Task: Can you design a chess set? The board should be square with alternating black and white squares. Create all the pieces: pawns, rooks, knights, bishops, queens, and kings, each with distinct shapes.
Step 2266:
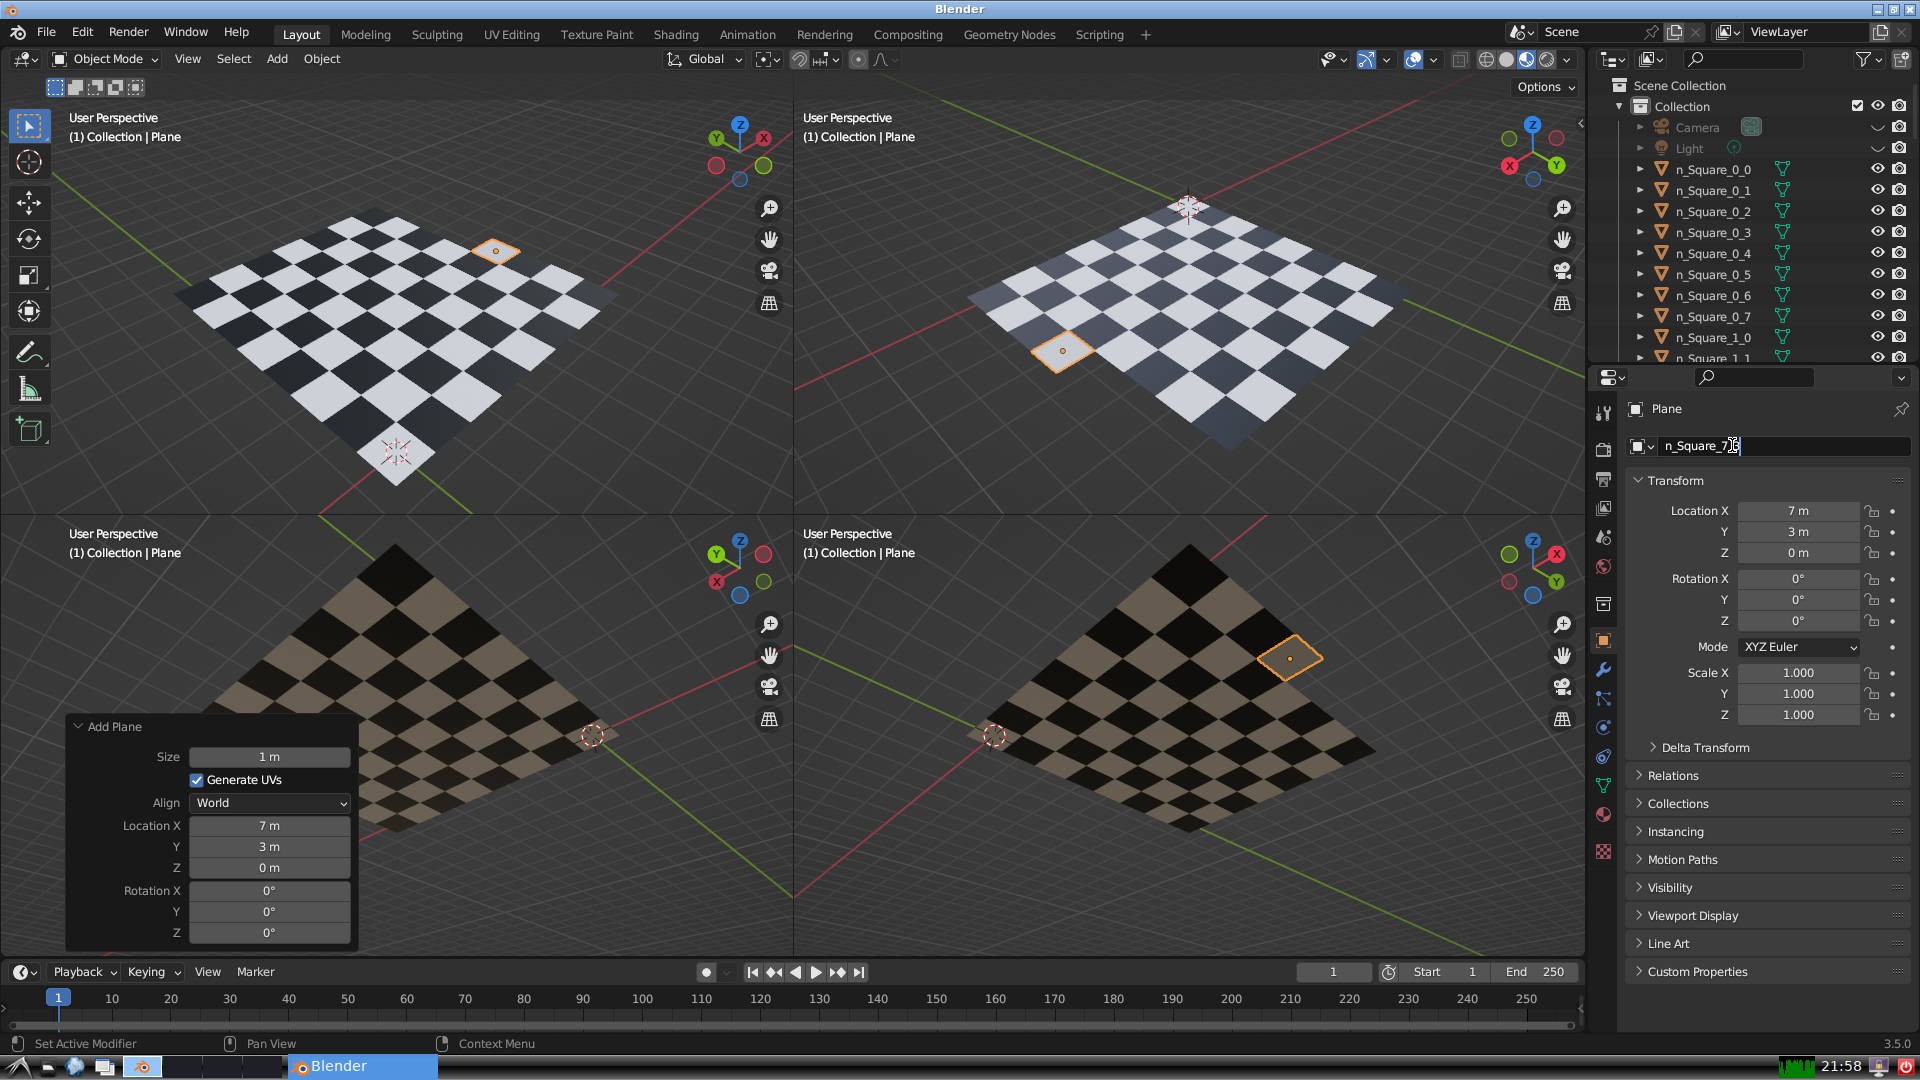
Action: {"key_press": ['Return']}